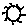
Label: sun